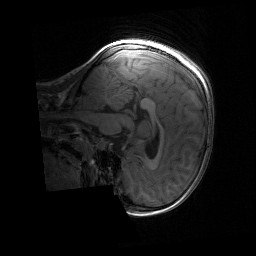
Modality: T1w
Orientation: sagittal
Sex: female
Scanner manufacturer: siemens
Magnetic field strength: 3 T
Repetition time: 1.9 s
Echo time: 0.00243 s